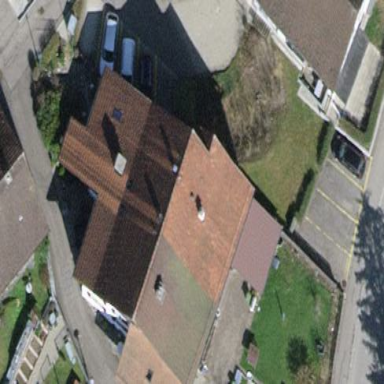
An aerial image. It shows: Building with tile roof.